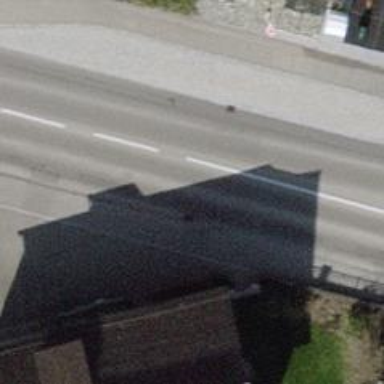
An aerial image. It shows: Bus stop with platform for public transport.